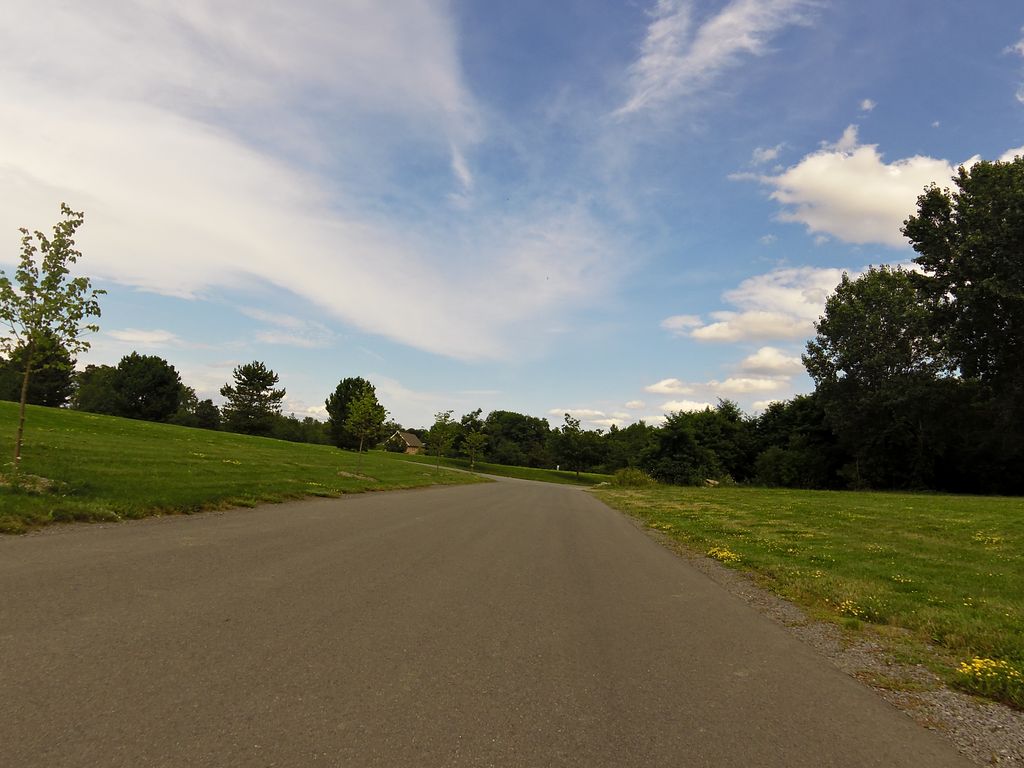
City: ottawa-gatineau